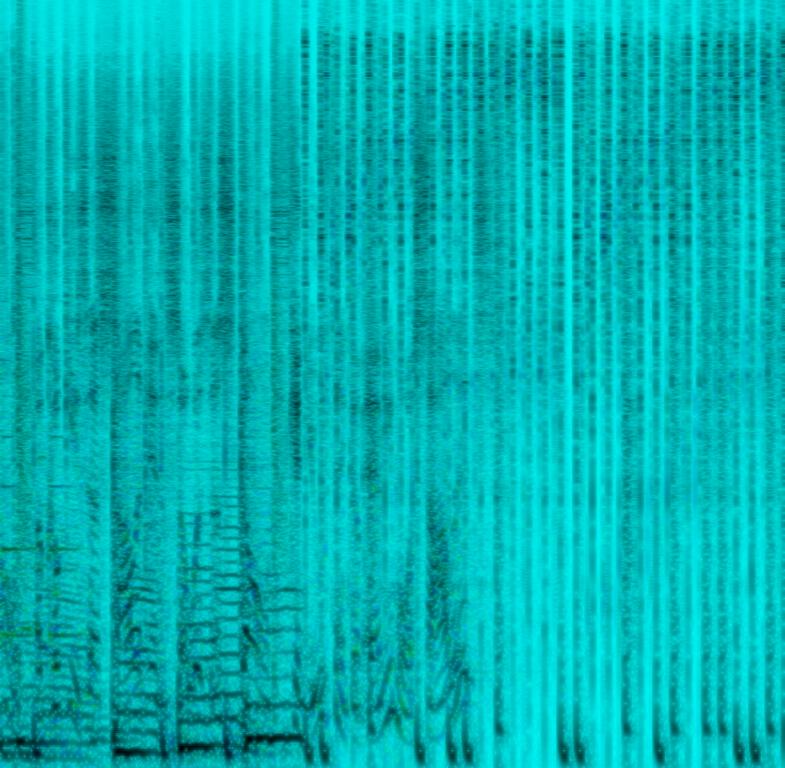
This is an educational music piece. The male vocalist is singing in an instructive manner asking questions directed at kids. There is a quirky piano sound joined by an upright bass. The rhythmic background consists of an electronic drum beat joined by electronic percussive sounds. There is an eccentric atmosphere to this piece. It could be used in an educational atmosphere such as an introductory physics class.